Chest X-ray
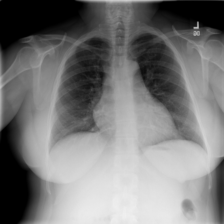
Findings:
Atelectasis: negative
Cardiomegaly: positive
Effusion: positive
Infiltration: negative
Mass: negative
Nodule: negative
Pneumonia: negative
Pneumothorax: negative
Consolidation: negative
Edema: negative
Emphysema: negative
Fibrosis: negative
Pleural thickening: negative
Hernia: negative